Question: I am trying to do something that I think should be very simple, but LightSwitch 2013 HTML is making it seemingly very hard.
I want to have a LightSwitch HTML client and web service that require Windows authentication. Any user is fine. I don't want to do any authorization beyond "yes, they authenticated."
When I enable Windows authentication in my LightSwitch properties, even for "any user," like so:

it seems that LightSwitch still wants to do authorization, so it wants the '_IntrinsicData' connection string set and pointing at a valid ASP.NET membership database. I've tried doing the following:
1. Setting authentication to none in LightSwitch and just having IIS do it - this causes repeated prompts and eventually a 401 in the client.
2. Changing the role provider configuration to use Windows instead of SQL as you normally would in straight ASP.NET - this causes the same repeated 401 in the client.
3. Various levels of code-based permissions as described at http://msdn.microsoft.com/en-us/library/vstudio/ff851957.aspx - this causes repeated 401 or doesn't seem to do anything depending on where I set it.
4. Completely removing or disabling the role provider from web.config - this causes LightSwitch to complain at the next create/update that the Role Manager is disabled.
5. Messing with deny and allow entries in web.config and authentication set to Windows while the app properties are set to anonymous; that leads to 401.
If I leave the settings as shown and do nothing special, then when a create/update operation is submitted, LightSwitch tries to talk to the non-existent membership database and times out eventually.
How do I get authentication with blanket authorization without having to carry around a membership database?
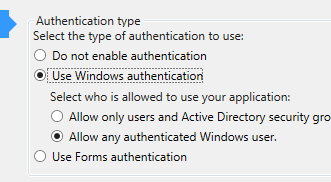
Answer: LightSwitch will still want to have the membership database tables around even if you specify to allow any Windows user. This is because there is still an administrator user for the app and the tables are needed for storing the admin info. And the admin can add specific users or groups and assign them to roles that could give them access to parts of the app that the rest of the authenticated users would not have. In other words, any Windows user can use the app, but some of them may have more privileges than the rest and the membership DB is necessary for that purpose.